Question: We noticed that your app requires users to register with personal information to access non account-based features. Apps cannot require user registration prior to allowing access to app content and features that are not associated specifically to the user.
We are taking Email id on SignUp because all data is tracking in Backend behalf on Email id. What to do? Please anybody help me.

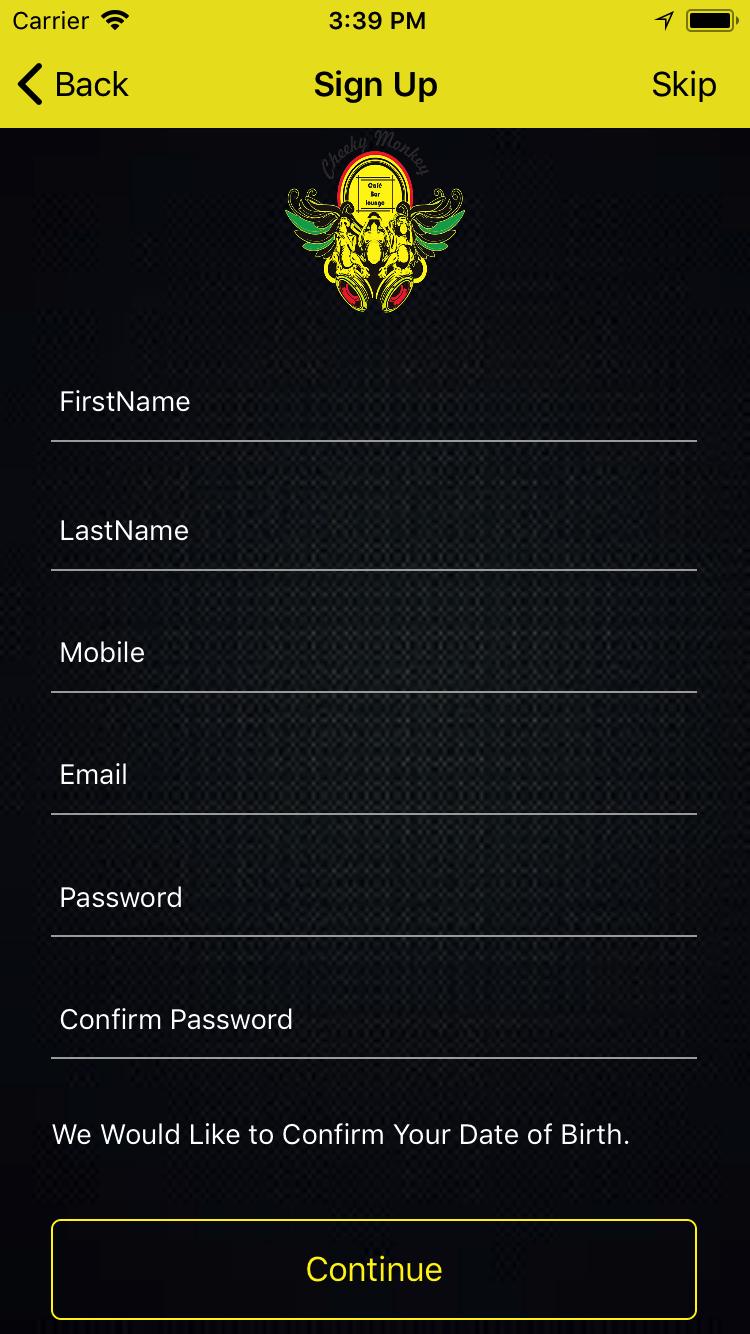
Answer: I think Apple does not know where you are using Email ID...So to solve this issue what you can do is you can send the otp to users Email Address to verify valid user and you can give the reason as After the user order is confirmed you are going to send order confirmation mail and there Bill details in their Email id....Just mention all this Terms and condition in one screen what i have said above.I hope it helps..Thanks.